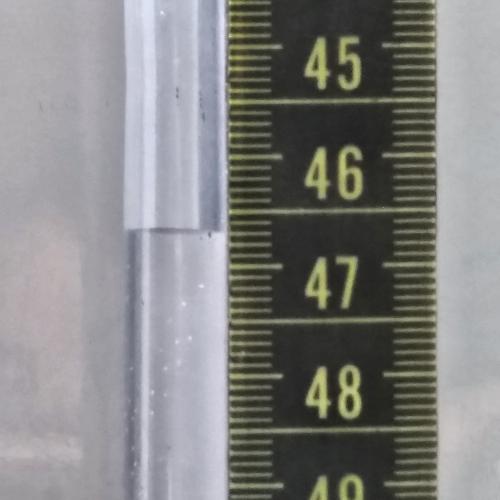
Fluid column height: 46.7 cm